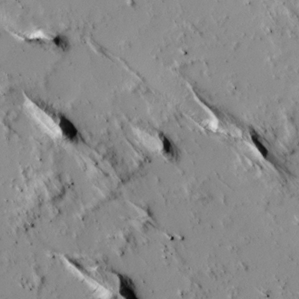
Label: non_frost